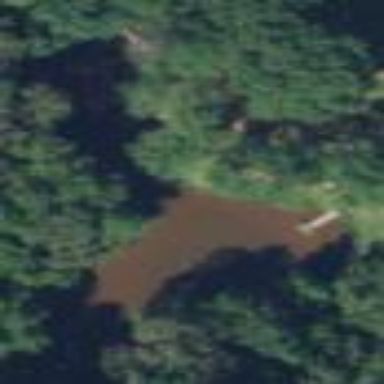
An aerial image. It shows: Pond with natural water.